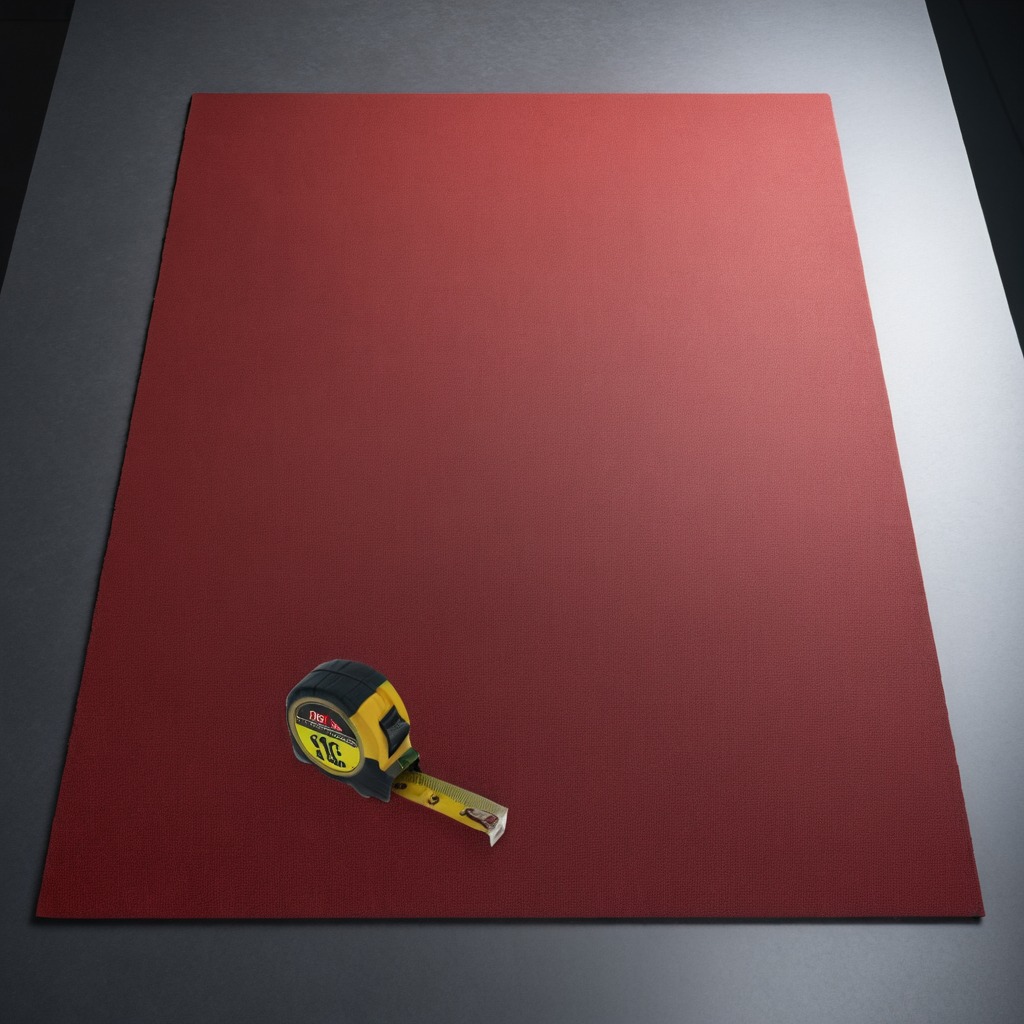
A measuring tape is lying on the clean granite tabletop inside a workshop under bright overhead lighting crisp shadows high clarity worn but beneath the mat.